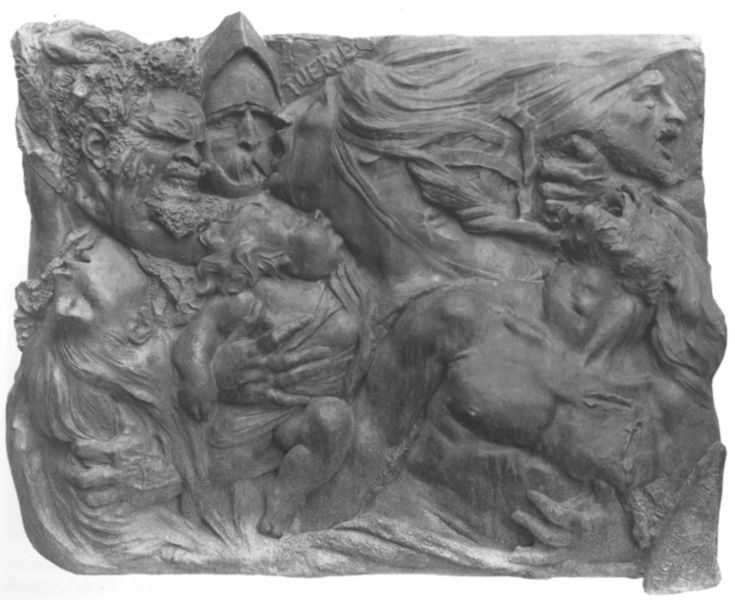
Titel: Das Gemetzel
Künstler: Auguste Préault
Schlagwörter: feuer, gruppe, hand, kampf, körper, nackt, wunde, menschen, frau, grau, köpfe, marmor, mund, männer, profil, bart, gesichter, stein, tod, tot, toter, hände, wind, haare, kind, bewegt, relief, schrift, baby, figuren, angst, brand, krieg, starr, metall, bronze, nackte, greifen, raub, soldat, helm, harnisch, elend, hölle, qual, schmerz, unkel, schrei, endzeit, quälen, schreie, armageddon, tuerie